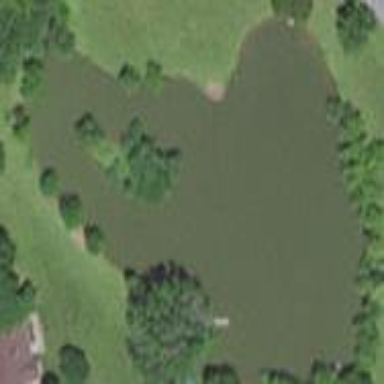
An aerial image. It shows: Pond surrounded by natural water.